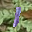
Label: 1